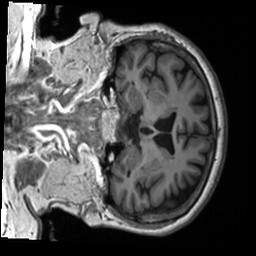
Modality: T1w
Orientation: coronal
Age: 65
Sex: male
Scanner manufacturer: siemens
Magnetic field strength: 3 T
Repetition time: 2.53 s
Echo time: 0.00219 s